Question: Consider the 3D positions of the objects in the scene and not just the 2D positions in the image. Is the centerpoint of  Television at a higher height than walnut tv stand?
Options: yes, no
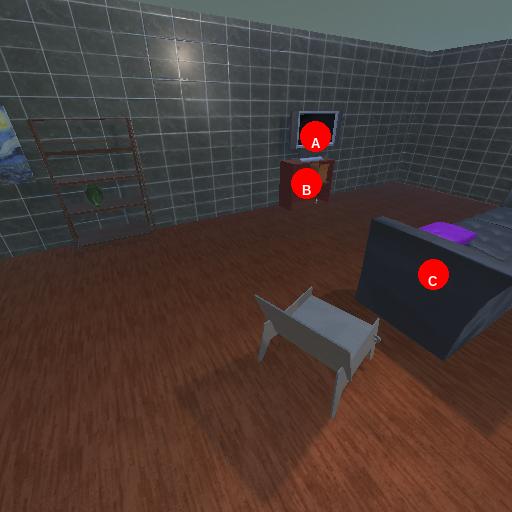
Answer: yes